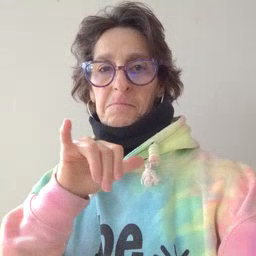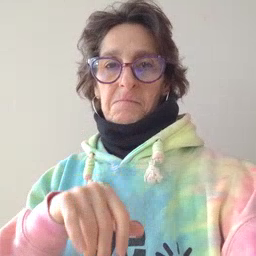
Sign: same